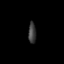
Tissue: lung
Cell type: T cells
Senescence score: 0.2046
Nuclear area (px): 158
Mean DAPI intensity: 61.69